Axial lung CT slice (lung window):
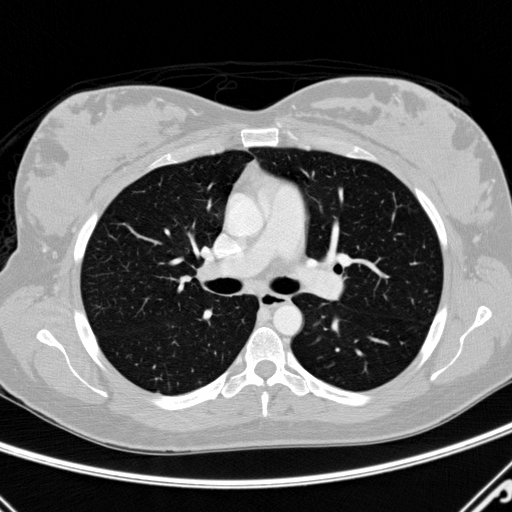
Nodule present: yes
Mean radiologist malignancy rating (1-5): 3